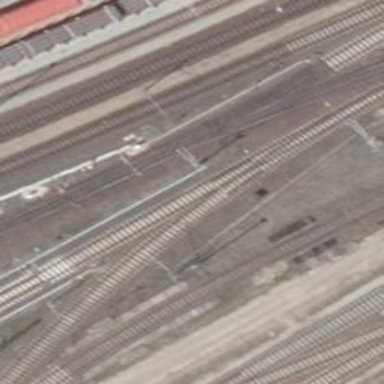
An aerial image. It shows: Railway yard with electrified contact lines.